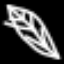
Label: leaf